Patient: sex M, age 73
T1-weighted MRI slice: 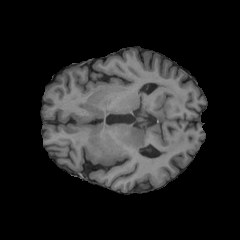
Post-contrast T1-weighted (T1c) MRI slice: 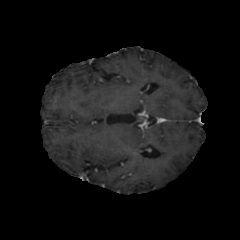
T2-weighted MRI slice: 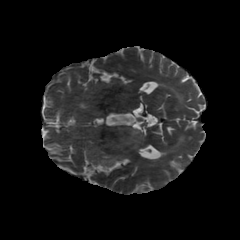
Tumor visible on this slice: yes
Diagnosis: Glioblastoma, IDH-wildtype
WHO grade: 4